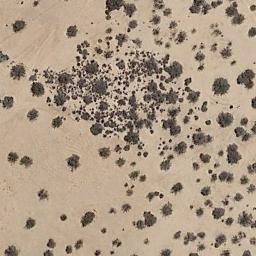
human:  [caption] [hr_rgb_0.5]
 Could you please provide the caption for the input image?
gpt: Chaparral is densely distributed in the sand from the middle to sparsely around .

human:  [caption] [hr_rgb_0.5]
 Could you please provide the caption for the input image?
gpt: Some disconnected chaparrals of different sizes grow in the desert .

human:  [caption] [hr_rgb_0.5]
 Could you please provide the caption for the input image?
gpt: The chaparral is on the yellow desert .

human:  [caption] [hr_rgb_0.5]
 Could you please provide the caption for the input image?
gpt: There are two lush vegetation in the jungle .

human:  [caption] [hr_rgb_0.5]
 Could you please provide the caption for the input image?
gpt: The middle of the chaparral is dense .